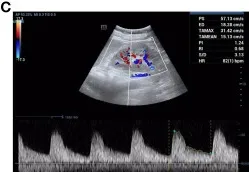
Imaging features of the right renal lesion. The thick yellow arrow is the CCRCC and the thin blue arrow is the CCPRCT. (A-C) Color ultrasound. (C) High-speed arterial spectrum.
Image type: radiology (ultrasound)